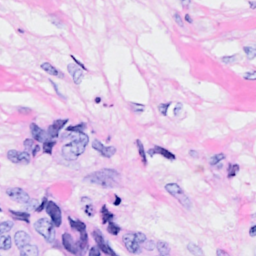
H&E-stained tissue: Breast